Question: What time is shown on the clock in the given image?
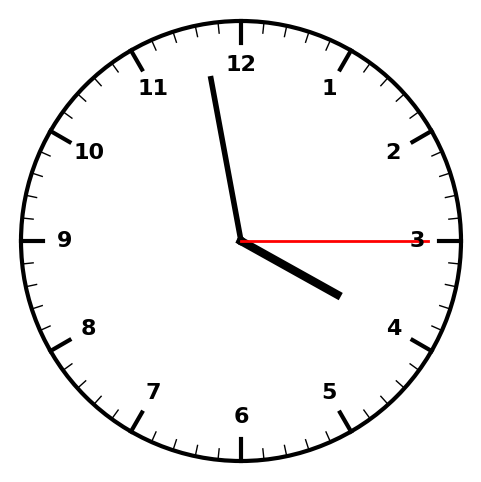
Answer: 03:58:15